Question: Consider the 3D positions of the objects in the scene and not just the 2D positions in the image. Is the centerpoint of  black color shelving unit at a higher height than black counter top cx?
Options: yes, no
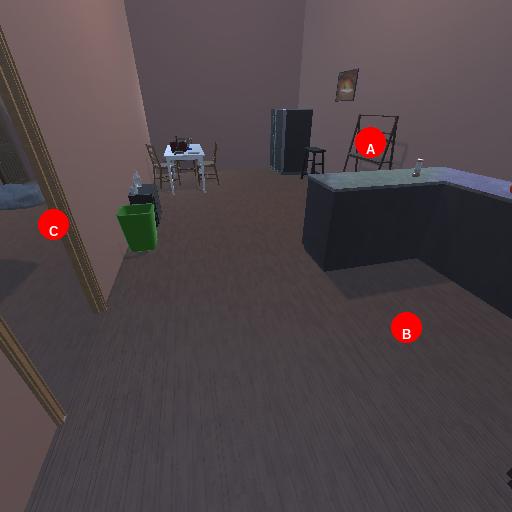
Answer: yes